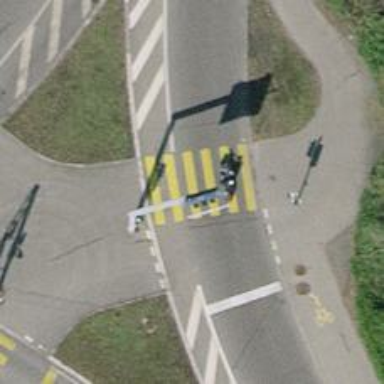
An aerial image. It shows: Crossing on cycleway.